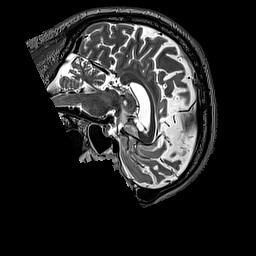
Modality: T2w
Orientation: sagittal
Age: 58
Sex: male
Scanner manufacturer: siemens
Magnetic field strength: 3 T
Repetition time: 3.2 s
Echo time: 0.567 s